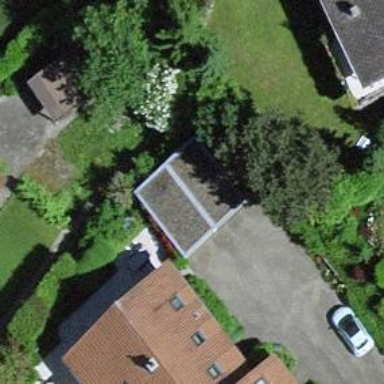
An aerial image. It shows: Garage building.